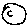
Label: moon